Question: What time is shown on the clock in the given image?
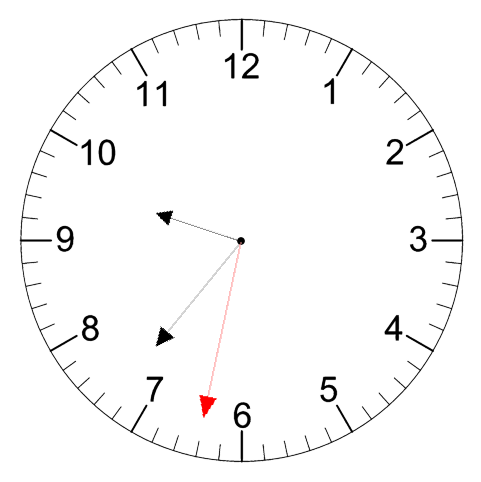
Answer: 09:36:32